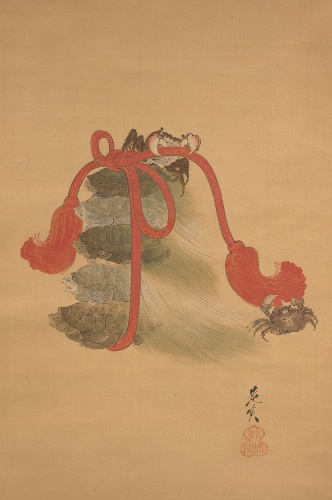
Artist: Shibata Zeshin
Artist bio: Japanese, 1807–1891
Date: 19th century
Object type: Hanging scroll
Classification: Paintings
Medium: Hanging scroll; ink on silk
Culture: Japan
Period: Edo period (1615–1868)
Dimensions: 39 1/8 x 14 in. (99.4 x 35.6 cm)
Department: Asian Art
Credit line: Purchase, Gifts, Bequests, and Funds from various donors, by exchange, 1951
Accession year: 1951
Repository: Metropolitan Museum of Art, New York, NY
Tags: Crabs|Turtles